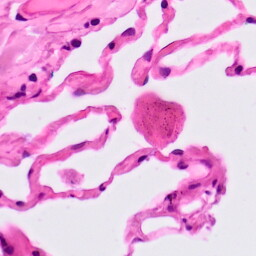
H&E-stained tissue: Lung